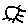
Label: sun